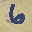
Label: 6